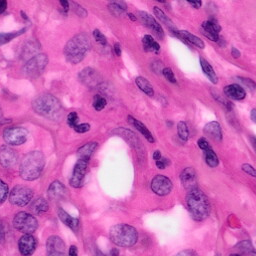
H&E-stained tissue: Pancreatic